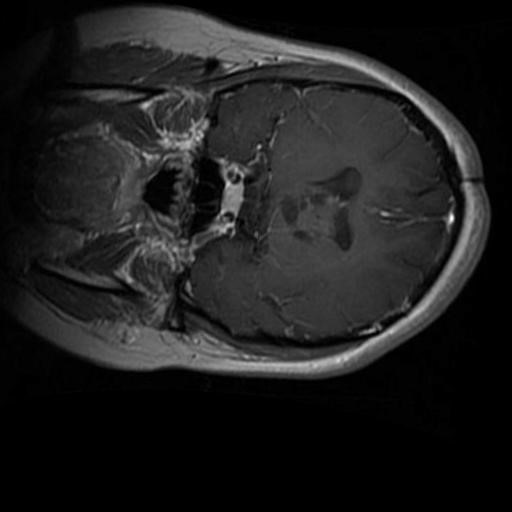
Label: brain_glioma